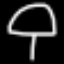
Label: mushroom